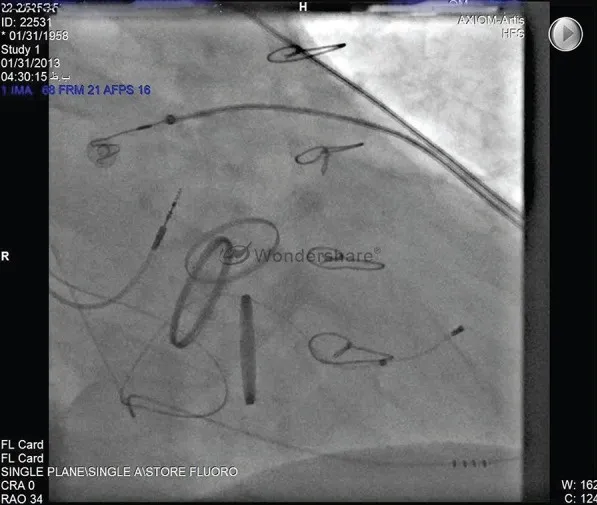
RAO Projection Showed Final 3 Prosthetic Valves and 3 Leads of CRT.
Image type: radiology (x_ray)